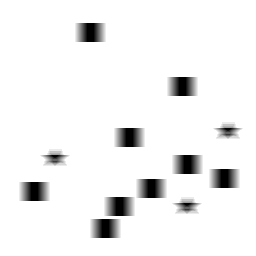
Squares: 9
Triangles: 0
Stars: 3
Total shapes: 12